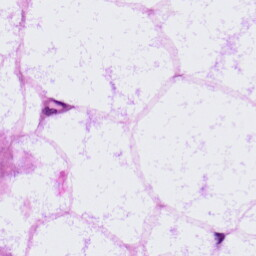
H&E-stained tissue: LymphNode